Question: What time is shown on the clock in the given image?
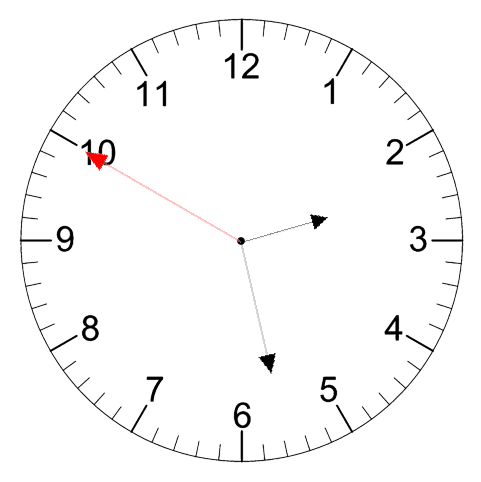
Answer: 02:27:50